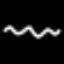
Label: squiggle